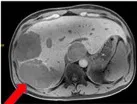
Timeline of laboratory results. Magnetic resonance imaging and computerized tomography showed multiple metastases in both the liver.
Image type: radiology (mri)